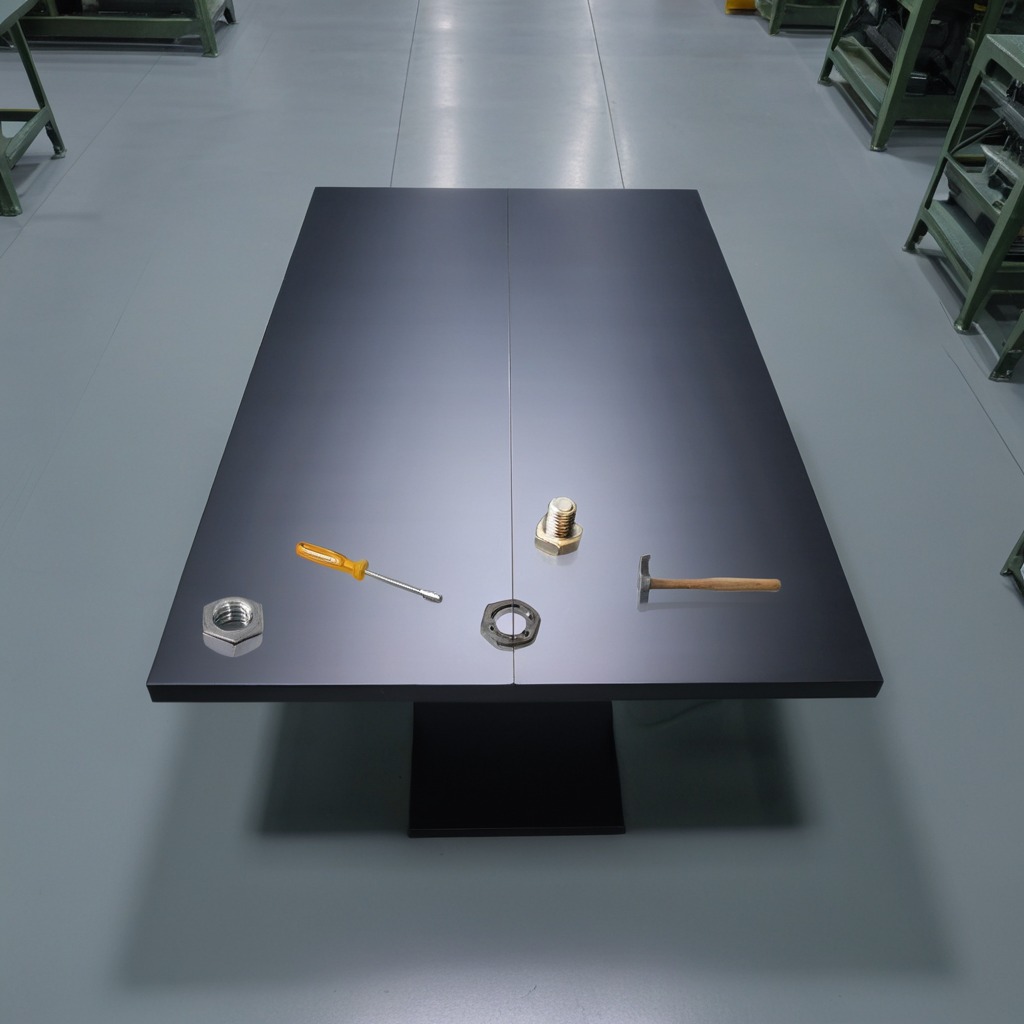
A flat metal washer, a hammer, a metal machine screw, a screwdriver, and a metal nut are lying on the tabletop.